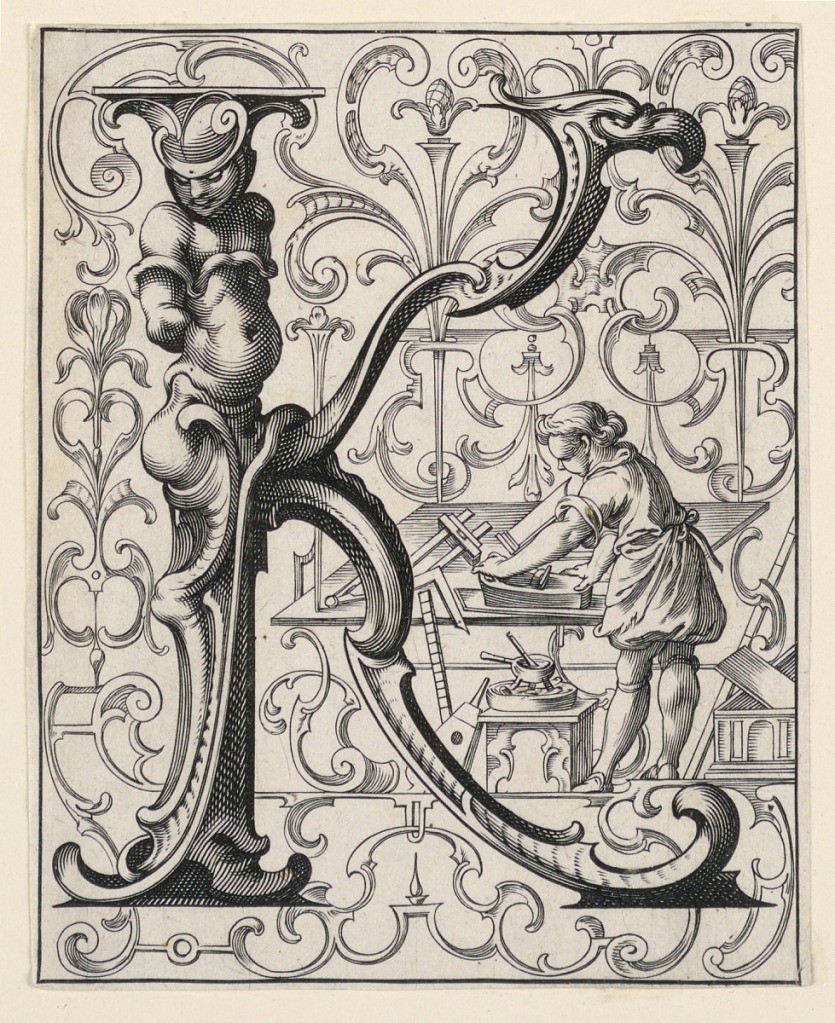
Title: Panel with the Letter "K" from the "Newes ABC Büechlein"
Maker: Lukas Kilian, German, 1579 – 1637
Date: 1627
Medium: Engraving on off-white laid paper
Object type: Print
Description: A boy as a cabinetmaker.